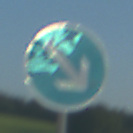
Verkehrszeichen: VorgeschriebeneVorbeifahrtRechts
Umgebung: Outdoor, Nature
Tageszeit: MorningAfternoon
Wetter: Clear
Licht: Natural
Jahreszeit: NotSpecified
Kontrast: HighContrast